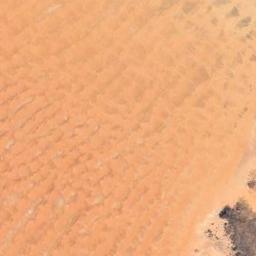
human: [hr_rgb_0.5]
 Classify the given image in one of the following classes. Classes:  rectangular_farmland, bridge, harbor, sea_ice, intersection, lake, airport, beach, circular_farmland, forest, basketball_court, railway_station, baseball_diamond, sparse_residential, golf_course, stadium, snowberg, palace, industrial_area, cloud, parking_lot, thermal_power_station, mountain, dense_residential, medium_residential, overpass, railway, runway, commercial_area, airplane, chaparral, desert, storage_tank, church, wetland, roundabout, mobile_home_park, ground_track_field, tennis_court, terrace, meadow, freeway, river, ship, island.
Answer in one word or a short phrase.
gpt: desert